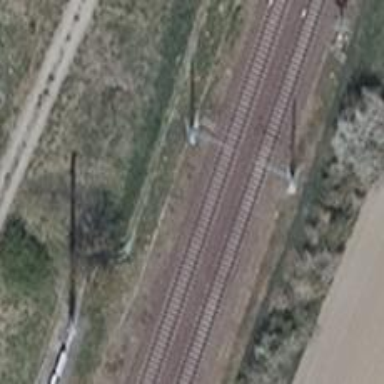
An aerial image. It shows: Milestone along the railway with catenary mast.